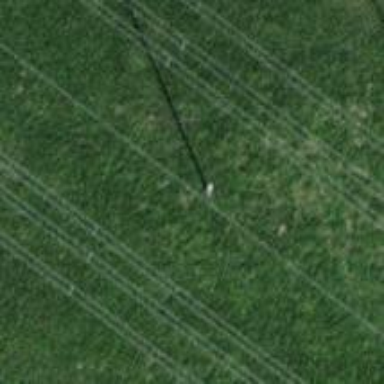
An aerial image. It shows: Power pole.